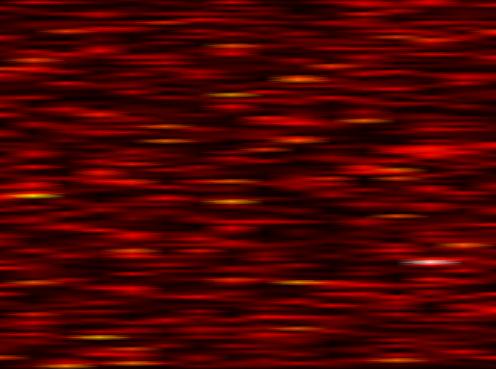
Label: WOLA